Current action and preconditions to check: path_clear

Your task: For each precondition in the list above, predict whether it will hold at this action.

Consider the current scene as observed from the mobile robot's camera, and analyze the predicted future states of all dynamic agents (e.g., people, animals, vehicles, or any moving entities) within the NEXT SECOND.

IMPORTANT: Only answer "very likely" if you are absolutely certain—based on strong, clear evidence—that a dynamic agent will violate the precondition in the predicted future state. Do NOT answer "very likely" for unlikely, ambiguous, or low-probability risks.

Ask yourself for each precondition: Is there a high probability, with clear and convincing evidence, that the predicted future states of any dynamic agent will interfere with the predicted future state of the currently executing action within the NEXT SECOND, causing that precondition to fail?

Assess the risk level based on these predictions. Use "likely" or "very likely" if motions create a clear risk of interference.

Use "neutral" or "improbable" if agents are nearby but their predicted paths are clearly diverging or non-conflicting.

Failure Risk Categories: "very improbable", "improbable", "neutral", "likely", "very likely"

Answer Format: Output ONLY the probability_of_failure value from these categories: "very improbable", "improbable", "neutral", "likely", "very likely"

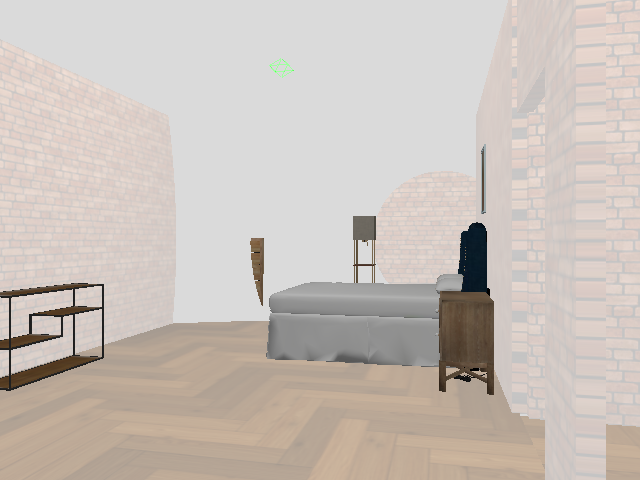

Answer: very likely